Question: I have a 'TableLayout' in my activity. Here is a row in it.
'''
<TableRow
android:id="@+id/row"
android:layout_width="fill_parent"
android:layout_height="wrap_content" >
<TextView
android:id="@+id/date_won"
android:layout_width="wrap_content"
android:layout_height="wrap_content"
android:text="@string/date_won"
android:textColor="@color/white"
android:textSize="12sp" />
<TextView
android:id="@+id/prize_won"
android:layout_width="wrap_content"
android:layout_height="wrap_content"
android:text="@string/amount_won"
android:textColor="@color/white"
android:textSize="12sp" />
<TextView
android:id="@+id/claimed_or_not"
android:layout_width="wrap_content"
android:layout_height="wrap_content"
android:text="@string/claimed_or_not"
android:textColor="@color/white"
android:textSize="12sp" />
</TableRow>
<TableRow
android:id="@+id/row_content"
android:layout_width="fill_parent"
android:layout_height="wrap_content"
android:layout_gravity="center_horizontal"
android:gravity="center_horizontal" >
<TextView
android:id="@+id/date_won_content"
android:layout_width="wrap_content"
android:layout_height="wrap_content"
android:text="@string/hyphen"
android:textColor="@color/white"
android:textSize="12sp" />
<TextView
android:id="@+id/prize_won_content"
android:layout_width="wrap_content"
android:layout_height="wrap_content"
android:text="@string/hyphen"
android:textColor="@color/white"
android:textSize="12sp" />
<TextView
android:id="@+id/claimed_or_not_content"
android:layout_width="wrap_content"
android:layout_height="wrap_content"
android:text="@string/hyphen"
android:textColor="@color/white"
android:textSize="12sp" />
</TableRow>
'''
The following code adds table rows at runtime depending on how many rows there are in the database table.
'''
luckyDrawHisotry = (TableLayout) findViewById(R.id.table);
contentRow = (TableRow) findViewById(R.id.row_content);
LayoutParams contentRowLayoutParams = contentRow.getLayoutParams();
dateText = (TextView) findViewById(R.id.date_won_content);
LayoutParams dateLayoutParams = dateText.getLayoutParams();
prizeText = (TextView) findViewById(R.id.prize_won_content);
LayoutParams prizeLayoutParams = prizeText.getLayoutParams();
claimedOrNot = (TextView) findViewById(R.id.claimed_or_not_content);
LayoutParams claimedLayoutParams = claimedOrNot.getLayoutParams();
if (prizeDao.loadAll().size() > 0) {
Prize prize = prizeDao.loadAll().get(0);
dateText.setText(Utils.stringFromDate(prize.getWinningDate()));
prizeText.setText(prize.getPrizeName());
if(prize.getPrizeRecieved())
claimedOrNot.setText("yes");
else
claimedOrNot.setText("no");
}
if (prizeDao.loadAll().size() > 1){
DisplayMetrics dm = new DisplayMetrics();
getWindowManager().getDefaultDisplay().getMetrics(dm);
int pixelSize = (int) (12 * dm.scaledDensity);
for (int i = 1; i < prizeDao.loadAll().size(); i++) {
Prize prize = prizeDao.loadAll().get(i);
TableRow row = new TableRow(this);
lastRowId = lastRowId + 10;
row.setLayoutParams(contentRowLayoutParams);
row.setId(lastRowId);
TextView dText = new TextView(this);
dText.setLayoutParams(dateLayoutParams);
dText.setTextSize(pixelSize);
dText.setTextColor(getResources().getColor(R.color.white));
TextView pText = new TextView(this);
pText.setLayoutParams(prizeLayoutParams);
pText.setTextSize(pixelSize);
pText.setTextColor(getResources().getColor(R.color.white));
TextView cText = new TextView(this);
cText.setLayoutParams(claimedLayoutParams);
cText.setTextSize(pixelSize);
cText.setTextColor(getResources().getColor(R.color.white));
dText.setText(Utils.stringFromDate(prize.getWinningDate()));
pText.setText(prize.getPrizeName());
if(prize.getPrizeRecieved())
cText.setText("yes");
else
cText.setText("no");
row.addView(dText);
row.addView(pText);
row.addView(cText);
luckyDrawHisotry.addView(row);
}
}
'''
I created the first row for the table in the xml file so that I can compare the rows that are dynamically created with that created as xml.
The result is as follows.

As you can see, the row added by code is bigger than the row created by xml. Have I done anything wrong?
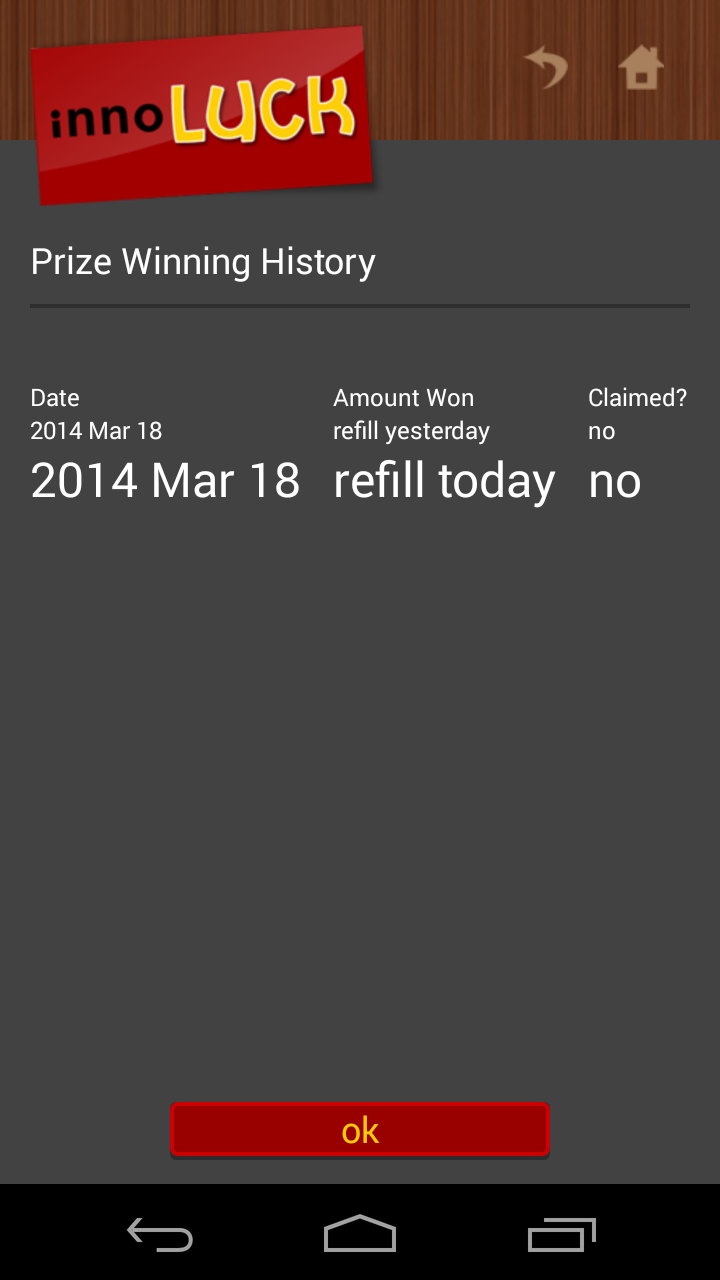
Answer: you want '12dip'
'''
float px = TypedValue.applyDimension(TypedValue.COMPLEX_UNIT_DIP, 12,
getResources().getDisplayMetrics());
'''
from the documentation of 'TypedValue.applyDimension'
> Converts an unpacked complex data value holding a dimension to its
final floating point value. The two parameters unit and value are as
in TYPE_DIMENSION.
Edit: only now I realized that you are using 'sp' in your layout. To get '12sp', you should change only the first parameter to: 'COMPLEX_UNIT_SP'
'''
float px = TypedValue.applyDimension(TypedValue.COMPLEX_UNIT_SP, 12,
getResources().getDisplayMetrics());
'''
you can also use setTextSize that takes two paramters:
'''
setTextSize( TypedValue.COMPLEX_UNIT_PX, 12);
'''
where the first is the unit. You can find the documentation <URL>